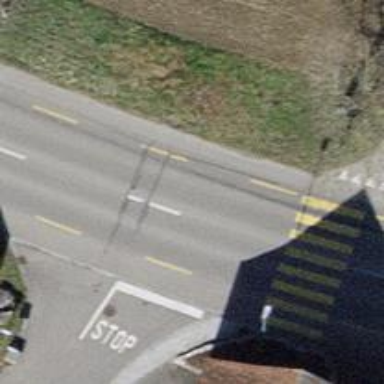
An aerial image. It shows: Secondary road with cycling lane on both sides. The surface of the road is asphalt.